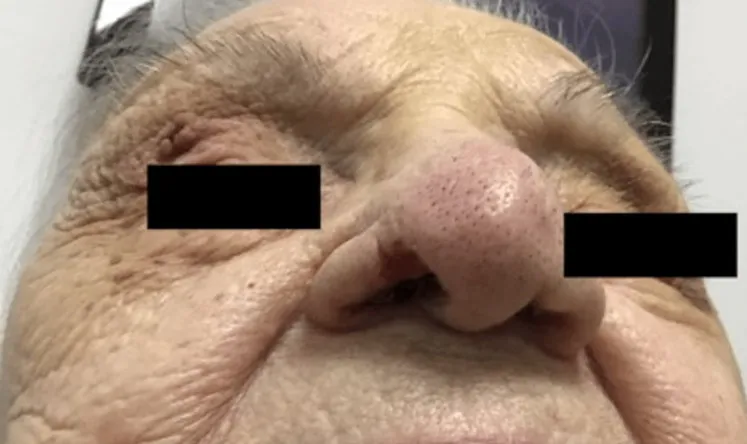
Anterior view of R nasal ala affected with trigeminal trophic syndrome (TTS).
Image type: medical_photograph (skin_photograph)